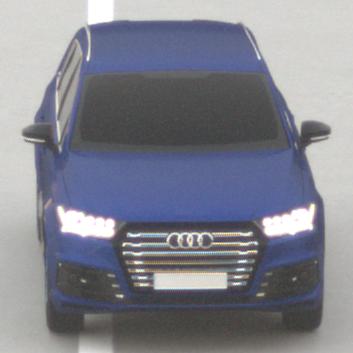
Make: Audi
Model: SQ7
Detailed model: -
Model produced from: 2016
Model produced until: 2018
Doors: 5
Color: blue
Road condition: dry road
Daytime: sunrise or sunset
Contrast: low contrast